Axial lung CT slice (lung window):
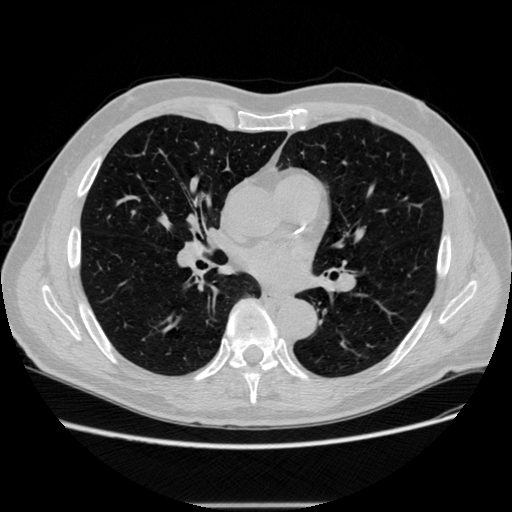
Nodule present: no